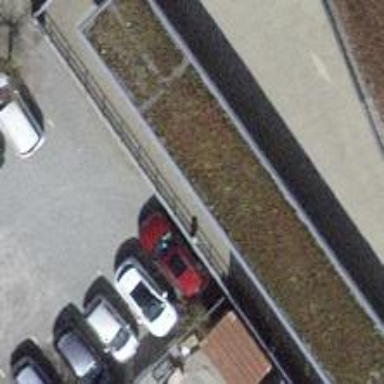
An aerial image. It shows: Bicycle parking area located on the roof of building.